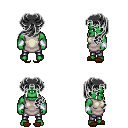
a pixel art fantasy rpg character, male body template, orc, green skin, white tunic, metal pants, gray princess hairstyle, white cloth bracers, brown slippers, four views (front, back, left, right), 2x2 character sprite sheet, small pixel art, hard edges, no anti-aliasing